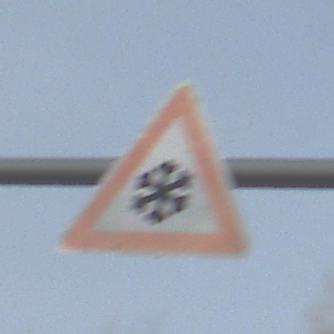
Verkehrszeichen: SchneeOderEisglaette
Umgebung: Outdoor, Nature
Tageszeit: MorningAfternoon
Wetter: PartlyCloudy
Licht: Natural
Jahreszeit: NotSpecified
Kontrast: HighContrast